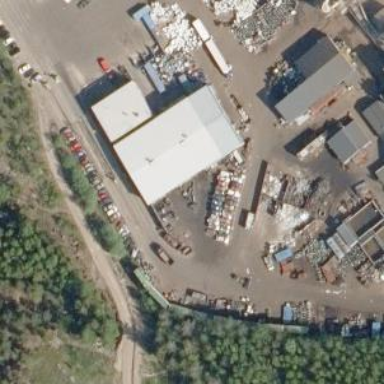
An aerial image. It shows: Warehouse used for storage.